Question: There is a Search field with the magnification-lens and a greyed out "search" keyword at the top right corner of stackoverflow.com web site:

I wonder if it is possible to achieve a same appearance with 'QLineEdit'. If so then how?
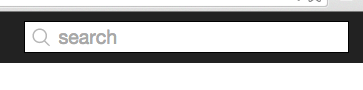
Answer: # Simple Way for Dummies
1. Add a QLineEdit, and set it frameless by QLineEdit::setFrame
2. Add a QLabel with background color in white (by stylesheet) and a icon
3. Combine the line edit and the label with a layout, set spacing to 0
4. Set placeholder text with QLineEdit::setPlaceholderText
# Result

---
# Advanced Way
Check this thread: <URL>
And the related python code: <URL>
Or
<URL>
Basically customized a 'QLineEdit' by painting a widget(label, button or even combobox) onto it. Then reset the margin, cursor, padding and the paint event. No magics!